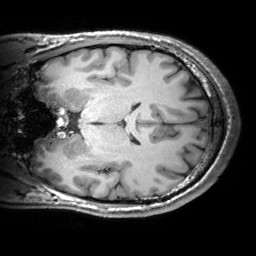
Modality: T1w
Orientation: coronal
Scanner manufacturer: siemens
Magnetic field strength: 3 T
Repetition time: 2.53 s
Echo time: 0.00299 s